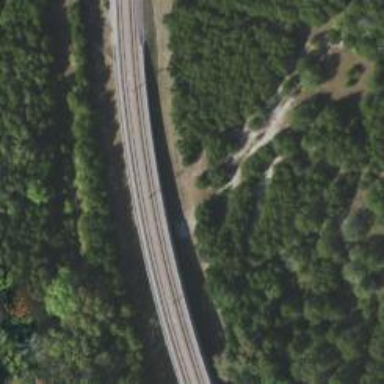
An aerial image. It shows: Bridge for light rail electrified with contact line.